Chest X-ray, PA view. Patient: 50 years old, sex M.
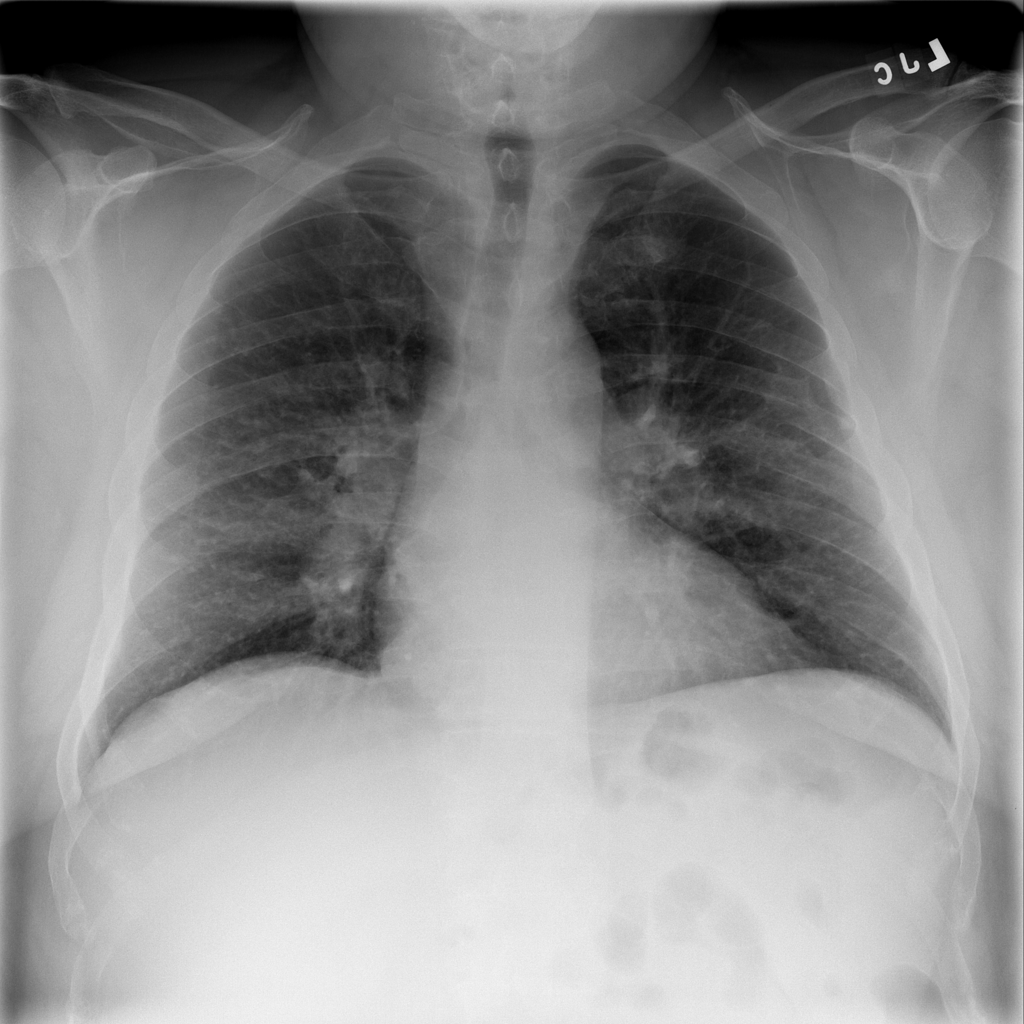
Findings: No Finding